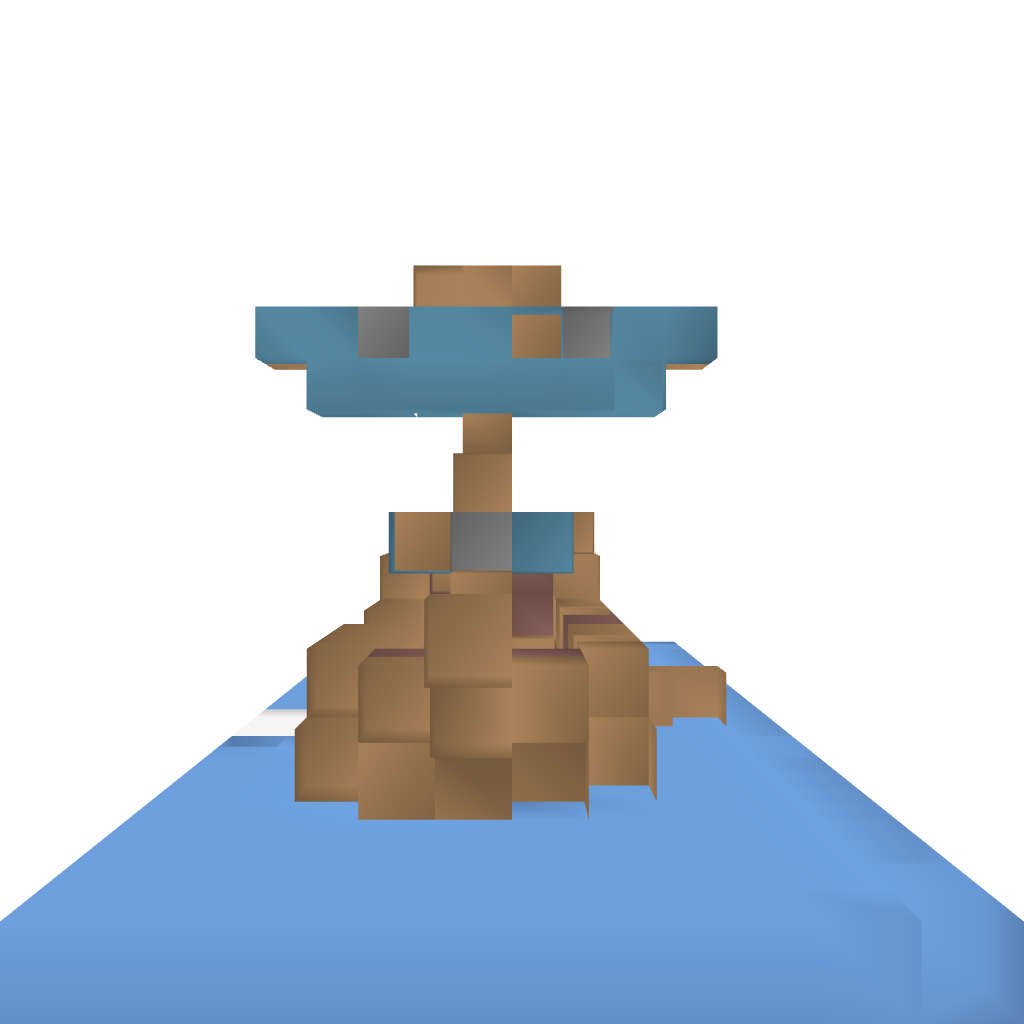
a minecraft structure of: Small Ship good quality